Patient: sex F, age 27
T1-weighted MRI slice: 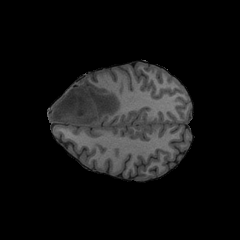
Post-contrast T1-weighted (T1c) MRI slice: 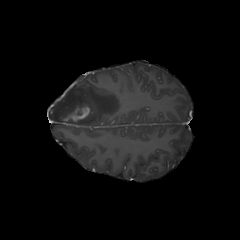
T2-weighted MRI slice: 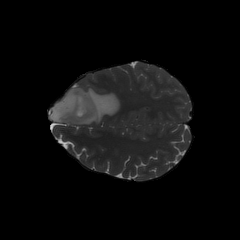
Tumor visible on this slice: yes
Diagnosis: Astrocytoma, IDH-mutant
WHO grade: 4